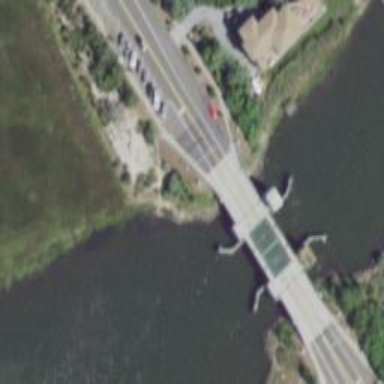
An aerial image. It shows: Secondary road passing over movable bascule bridge.